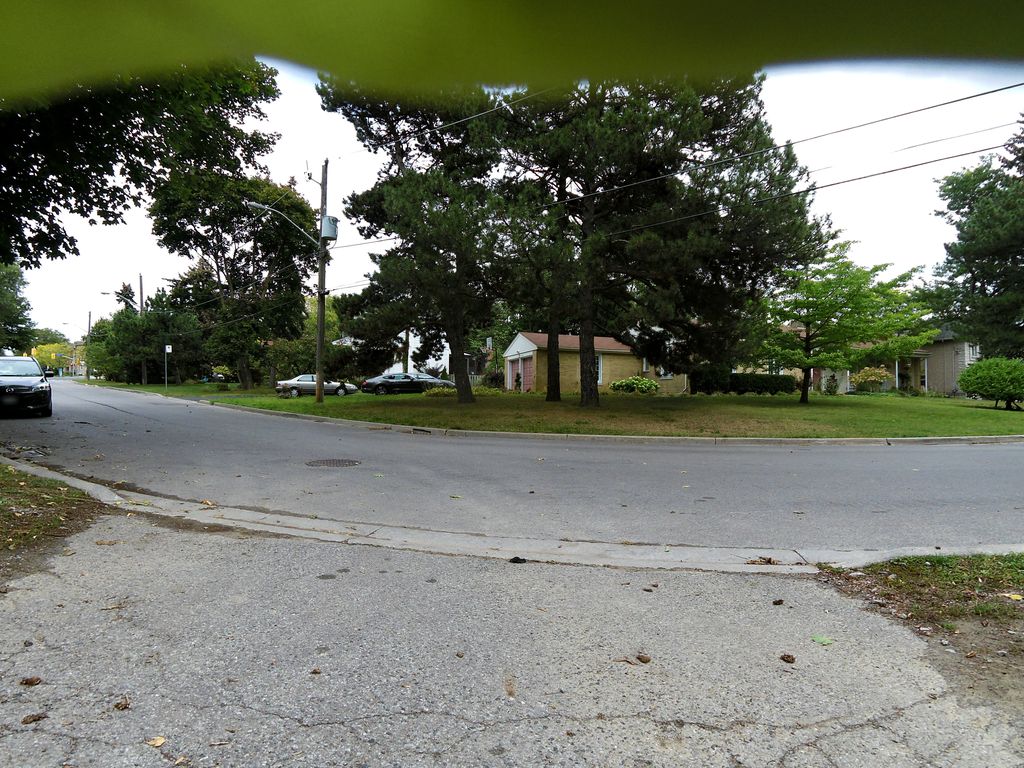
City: toronto